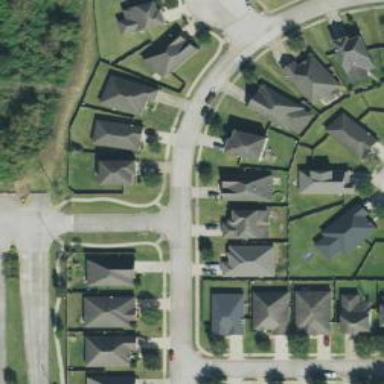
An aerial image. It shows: Residential road.